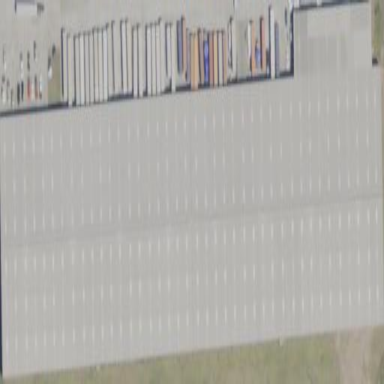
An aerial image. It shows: Warehouse building.